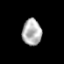
Tissue: prostate
Cell type: Myeloid cells
Senescence score: 0.3248
Nuclear area (px): 499
Mean DAPI intensity: 177.285